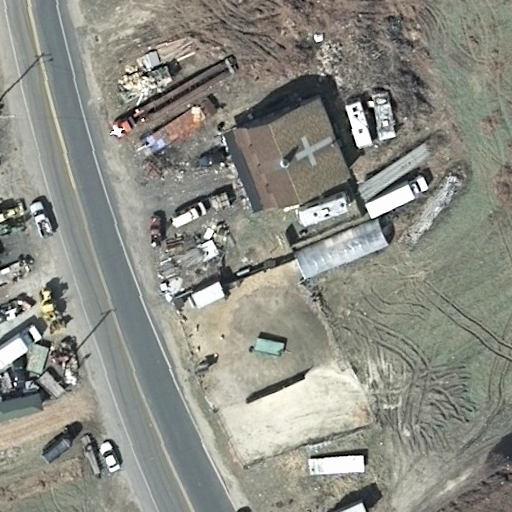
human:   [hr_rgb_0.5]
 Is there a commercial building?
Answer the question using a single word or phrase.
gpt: no

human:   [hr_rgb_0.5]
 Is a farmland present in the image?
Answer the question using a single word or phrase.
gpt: yes

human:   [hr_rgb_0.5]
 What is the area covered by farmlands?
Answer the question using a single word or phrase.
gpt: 10299m2

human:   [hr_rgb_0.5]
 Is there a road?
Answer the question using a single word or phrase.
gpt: yes

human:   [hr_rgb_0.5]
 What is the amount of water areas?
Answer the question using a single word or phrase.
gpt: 0

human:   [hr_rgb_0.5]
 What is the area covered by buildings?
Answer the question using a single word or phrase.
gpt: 866m2

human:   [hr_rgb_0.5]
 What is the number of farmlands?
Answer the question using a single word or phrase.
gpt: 1

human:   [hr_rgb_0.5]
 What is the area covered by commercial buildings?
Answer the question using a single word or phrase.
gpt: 0m2

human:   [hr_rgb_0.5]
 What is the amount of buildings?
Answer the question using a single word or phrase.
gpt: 4

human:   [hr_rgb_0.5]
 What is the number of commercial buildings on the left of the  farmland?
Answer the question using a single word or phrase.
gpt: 0

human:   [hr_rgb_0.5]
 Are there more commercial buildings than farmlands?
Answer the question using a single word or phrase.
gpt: no

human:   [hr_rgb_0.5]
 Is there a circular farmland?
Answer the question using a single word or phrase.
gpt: no

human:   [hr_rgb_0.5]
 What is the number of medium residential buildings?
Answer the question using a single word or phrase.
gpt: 2

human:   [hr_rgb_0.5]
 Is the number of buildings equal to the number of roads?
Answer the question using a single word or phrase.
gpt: no

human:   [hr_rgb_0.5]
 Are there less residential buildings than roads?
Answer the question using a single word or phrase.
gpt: no

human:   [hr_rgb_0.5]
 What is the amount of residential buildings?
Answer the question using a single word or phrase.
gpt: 2

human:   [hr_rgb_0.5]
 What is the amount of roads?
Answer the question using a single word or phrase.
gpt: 2

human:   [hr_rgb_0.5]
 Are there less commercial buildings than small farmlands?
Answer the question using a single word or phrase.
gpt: no

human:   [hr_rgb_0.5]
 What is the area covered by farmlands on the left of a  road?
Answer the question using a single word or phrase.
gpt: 0m2

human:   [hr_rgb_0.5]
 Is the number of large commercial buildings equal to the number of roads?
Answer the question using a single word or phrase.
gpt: no

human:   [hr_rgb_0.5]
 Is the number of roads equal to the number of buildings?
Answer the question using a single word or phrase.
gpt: no

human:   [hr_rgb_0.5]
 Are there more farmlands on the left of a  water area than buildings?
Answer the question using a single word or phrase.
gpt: no

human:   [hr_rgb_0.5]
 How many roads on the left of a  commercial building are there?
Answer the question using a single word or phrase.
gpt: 0

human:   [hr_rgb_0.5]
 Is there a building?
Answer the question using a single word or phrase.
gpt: yes

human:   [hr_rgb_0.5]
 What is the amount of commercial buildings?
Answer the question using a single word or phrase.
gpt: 0

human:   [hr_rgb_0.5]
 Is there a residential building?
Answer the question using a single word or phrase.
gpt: yes

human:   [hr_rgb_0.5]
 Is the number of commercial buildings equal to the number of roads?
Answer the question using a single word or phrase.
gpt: no

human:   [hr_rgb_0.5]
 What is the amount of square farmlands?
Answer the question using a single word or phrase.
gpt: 0

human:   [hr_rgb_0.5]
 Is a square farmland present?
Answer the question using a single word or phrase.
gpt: no

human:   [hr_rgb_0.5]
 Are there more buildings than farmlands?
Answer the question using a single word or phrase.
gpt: yes

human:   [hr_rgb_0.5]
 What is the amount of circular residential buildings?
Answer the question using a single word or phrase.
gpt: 0

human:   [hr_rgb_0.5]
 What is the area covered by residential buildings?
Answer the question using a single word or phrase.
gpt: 766m2

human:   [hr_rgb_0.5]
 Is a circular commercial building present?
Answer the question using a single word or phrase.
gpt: no

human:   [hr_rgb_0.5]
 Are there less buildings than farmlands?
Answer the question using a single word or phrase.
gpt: no

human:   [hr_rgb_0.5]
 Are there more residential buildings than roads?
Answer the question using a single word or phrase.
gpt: no

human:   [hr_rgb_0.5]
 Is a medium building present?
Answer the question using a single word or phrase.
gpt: yes

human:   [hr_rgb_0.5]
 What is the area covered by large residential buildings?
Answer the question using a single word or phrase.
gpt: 0m2

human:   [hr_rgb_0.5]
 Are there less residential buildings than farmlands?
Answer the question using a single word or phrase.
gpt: no

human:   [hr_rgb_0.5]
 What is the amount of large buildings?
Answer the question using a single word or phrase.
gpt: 0

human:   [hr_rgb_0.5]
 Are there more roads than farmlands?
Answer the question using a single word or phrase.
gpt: yes

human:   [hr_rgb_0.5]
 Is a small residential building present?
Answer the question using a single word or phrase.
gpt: no

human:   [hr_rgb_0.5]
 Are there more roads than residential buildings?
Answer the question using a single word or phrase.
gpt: no

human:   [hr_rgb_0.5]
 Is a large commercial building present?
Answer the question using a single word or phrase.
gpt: no

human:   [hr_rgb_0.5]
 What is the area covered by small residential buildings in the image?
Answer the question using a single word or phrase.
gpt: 0m2

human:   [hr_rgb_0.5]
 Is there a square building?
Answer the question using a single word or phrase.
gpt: no

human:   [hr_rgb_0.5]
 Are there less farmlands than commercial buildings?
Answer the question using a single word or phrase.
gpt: no

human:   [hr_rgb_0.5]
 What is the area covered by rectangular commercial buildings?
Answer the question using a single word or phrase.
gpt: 0m2

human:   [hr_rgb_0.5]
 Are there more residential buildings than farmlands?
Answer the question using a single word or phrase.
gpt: yes

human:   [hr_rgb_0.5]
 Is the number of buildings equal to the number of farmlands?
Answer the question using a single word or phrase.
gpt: no

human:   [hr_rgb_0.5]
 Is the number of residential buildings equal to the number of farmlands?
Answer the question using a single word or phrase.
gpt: no

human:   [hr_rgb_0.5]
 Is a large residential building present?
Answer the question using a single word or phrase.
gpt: no

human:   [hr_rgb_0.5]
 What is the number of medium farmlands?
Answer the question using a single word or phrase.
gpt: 0

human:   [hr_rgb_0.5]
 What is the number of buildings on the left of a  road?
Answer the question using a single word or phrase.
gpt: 2

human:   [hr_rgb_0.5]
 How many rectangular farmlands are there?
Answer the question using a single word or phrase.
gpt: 0

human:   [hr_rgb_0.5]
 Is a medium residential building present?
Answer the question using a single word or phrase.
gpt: yes

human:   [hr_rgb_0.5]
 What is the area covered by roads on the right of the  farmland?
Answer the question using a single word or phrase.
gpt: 0m2

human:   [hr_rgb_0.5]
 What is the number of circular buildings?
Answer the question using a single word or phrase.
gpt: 0

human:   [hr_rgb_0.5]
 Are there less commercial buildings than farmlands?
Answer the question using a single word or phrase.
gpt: yes

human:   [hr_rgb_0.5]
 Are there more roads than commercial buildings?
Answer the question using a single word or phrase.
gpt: yes

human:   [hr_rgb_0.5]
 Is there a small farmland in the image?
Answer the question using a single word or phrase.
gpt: no

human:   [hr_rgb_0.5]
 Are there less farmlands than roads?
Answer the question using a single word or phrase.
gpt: yes

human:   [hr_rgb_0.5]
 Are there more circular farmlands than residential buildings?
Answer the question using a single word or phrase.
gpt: no

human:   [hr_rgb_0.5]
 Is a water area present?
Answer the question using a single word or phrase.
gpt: no

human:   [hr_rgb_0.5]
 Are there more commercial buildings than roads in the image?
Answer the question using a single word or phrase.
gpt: no